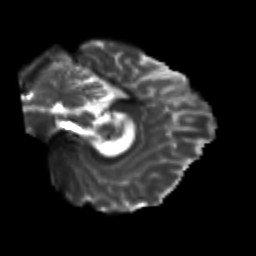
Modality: T2w
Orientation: sagittal
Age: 25
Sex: female
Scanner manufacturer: siemens
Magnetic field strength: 3 T
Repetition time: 3.5 s
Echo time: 0.113 s